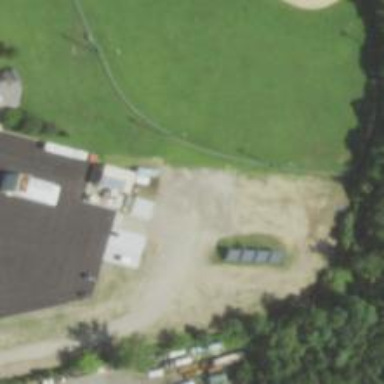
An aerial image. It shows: Generator for power supply.